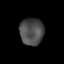
Tissue: prostate
Cell type: T cells
Senescence score: 0.3538
Nuclear area (px): 631
Mean DAPI intensity: 76.979